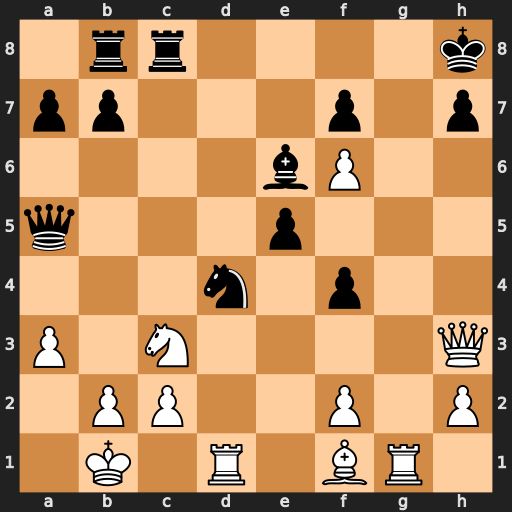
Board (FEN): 1rr4k/pp3p1p/4bP2/q3p3/3n1p2/P1N4Q/1PP2P1P/1K1R1BR1
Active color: w
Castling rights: -
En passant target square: -
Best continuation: Qh5 Rxc3 Bd3 Rxd3 Rxd3